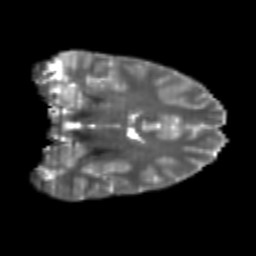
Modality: T2w
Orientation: coronal
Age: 22
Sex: male
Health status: healthy
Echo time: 0.074 s